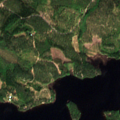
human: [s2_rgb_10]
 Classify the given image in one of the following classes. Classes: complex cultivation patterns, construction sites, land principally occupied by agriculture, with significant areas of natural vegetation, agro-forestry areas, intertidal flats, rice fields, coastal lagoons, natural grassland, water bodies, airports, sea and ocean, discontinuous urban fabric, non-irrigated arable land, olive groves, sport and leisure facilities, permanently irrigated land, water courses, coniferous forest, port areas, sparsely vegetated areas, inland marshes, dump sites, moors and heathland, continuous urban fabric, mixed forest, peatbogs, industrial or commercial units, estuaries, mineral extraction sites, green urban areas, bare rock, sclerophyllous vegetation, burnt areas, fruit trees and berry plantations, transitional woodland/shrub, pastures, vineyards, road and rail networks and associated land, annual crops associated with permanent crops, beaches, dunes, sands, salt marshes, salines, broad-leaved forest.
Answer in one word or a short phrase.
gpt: coniferous forest, mixed forest, water bodies